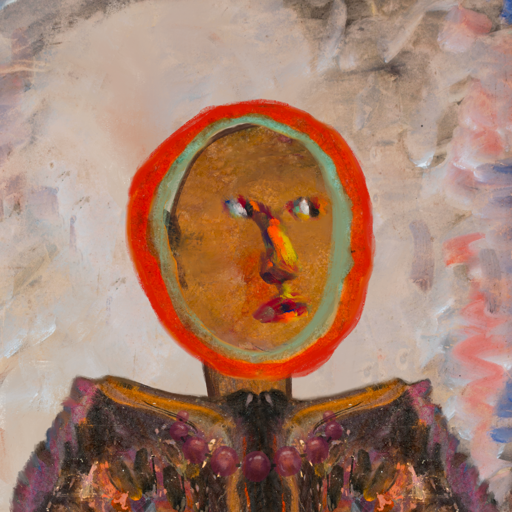
Background: Roy_Bahadur, Head And Neck Side: Pipe, Face Side: An_Impression, Bust: Gypsy_Queen, Hair Side: Sisters, Head Accessory: Blank, Second Necklace: Blank, Necklace: Irani_2, Baby: Blank